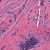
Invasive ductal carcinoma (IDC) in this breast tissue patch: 1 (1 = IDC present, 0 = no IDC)